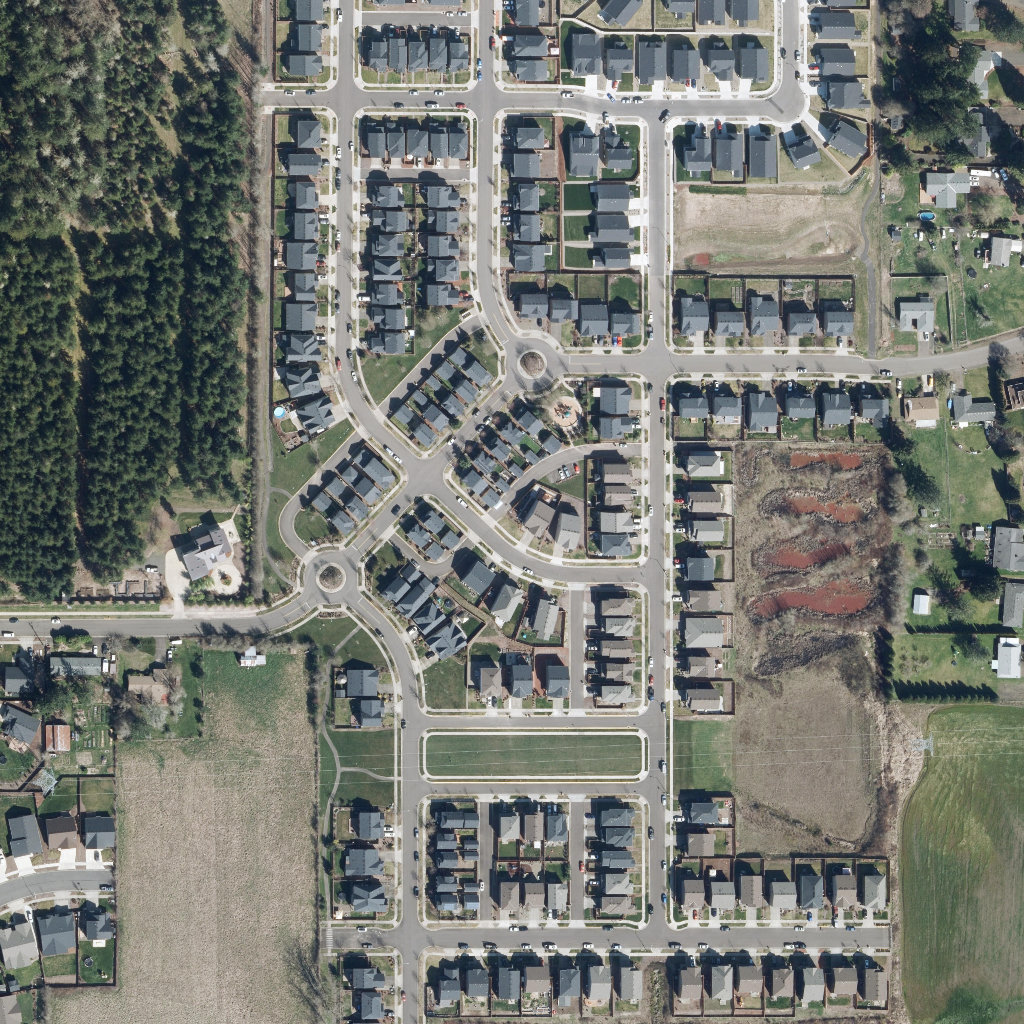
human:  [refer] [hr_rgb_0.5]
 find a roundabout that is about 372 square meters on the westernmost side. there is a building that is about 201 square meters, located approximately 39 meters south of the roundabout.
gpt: <box>[[29, 53, 33, 58, 0]]</box>

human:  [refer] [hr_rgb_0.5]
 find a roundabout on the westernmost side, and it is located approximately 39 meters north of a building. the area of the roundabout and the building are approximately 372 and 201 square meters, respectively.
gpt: <box>[[29, 53, 33, 58, 0]]</box>